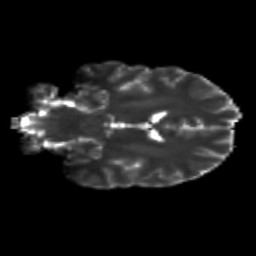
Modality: T2w
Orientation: coronal
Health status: healthy
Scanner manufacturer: siemens
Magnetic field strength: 3 T
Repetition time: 12 s
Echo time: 0.092 s